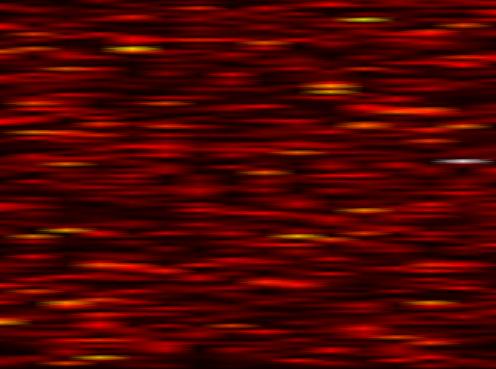
Label: WOLA